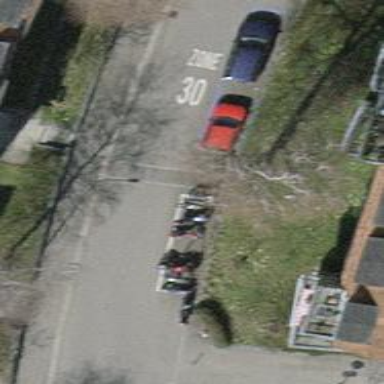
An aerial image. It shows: Bump for traffic calming.